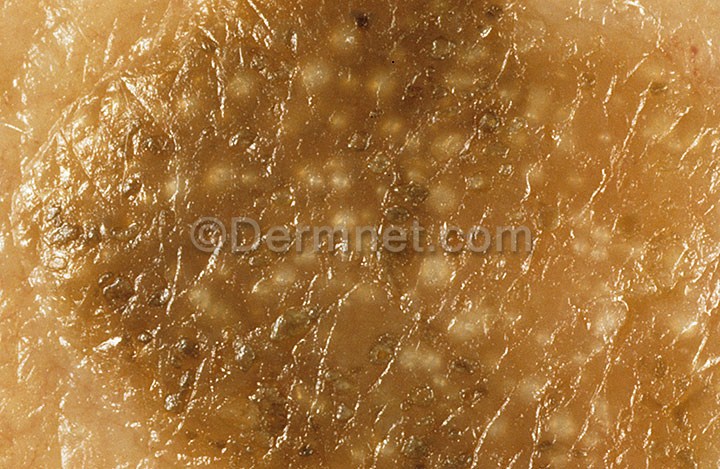
Disease: Seborrheic Keratoses and other Benign Tumors